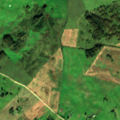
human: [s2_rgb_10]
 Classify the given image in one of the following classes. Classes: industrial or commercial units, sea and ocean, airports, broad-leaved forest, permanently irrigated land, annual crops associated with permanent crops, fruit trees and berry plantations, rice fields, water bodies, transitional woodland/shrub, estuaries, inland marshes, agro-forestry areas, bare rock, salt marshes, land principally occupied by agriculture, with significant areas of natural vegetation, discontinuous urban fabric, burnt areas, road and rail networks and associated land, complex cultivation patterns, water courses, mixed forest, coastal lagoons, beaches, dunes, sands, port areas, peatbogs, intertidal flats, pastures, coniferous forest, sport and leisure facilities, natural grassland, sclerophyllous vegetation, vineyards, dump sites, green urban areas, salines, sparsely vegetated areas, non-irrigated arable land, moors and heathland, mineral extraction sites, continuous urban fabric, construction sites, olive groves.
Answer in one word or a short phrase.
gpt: non-irrigated arable land, pastures, complex cultivation patterns, land principally occupied by agriculture, with significant areas of natural vegetation